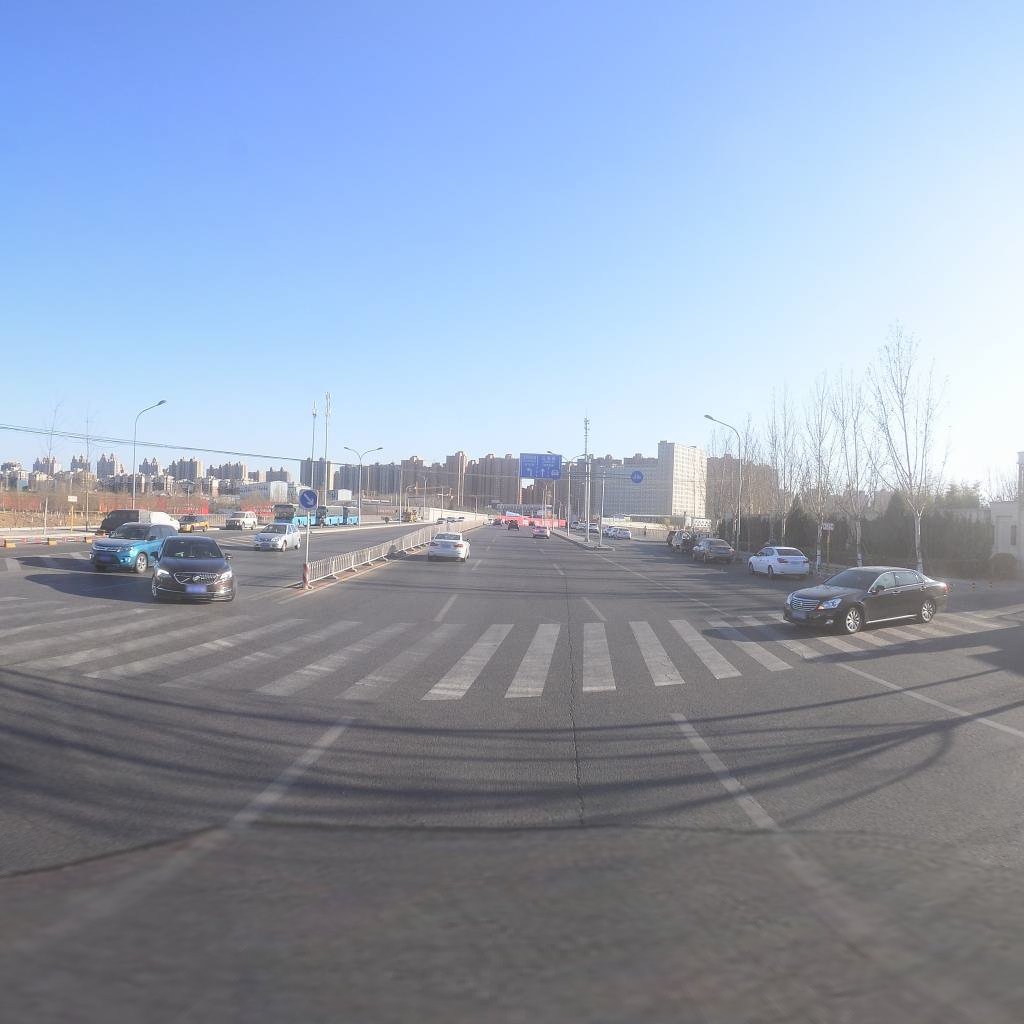
Region: Chaoyang
Road damage annotations: longitudinal crack